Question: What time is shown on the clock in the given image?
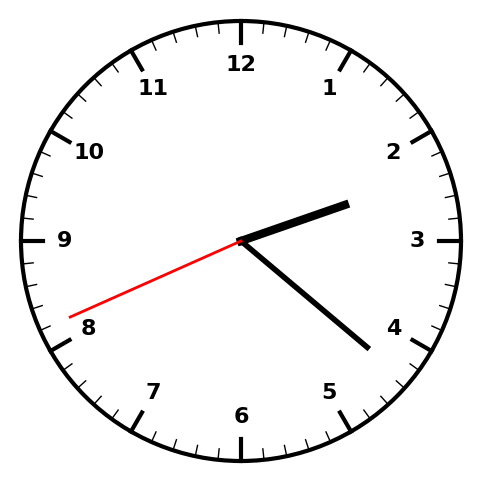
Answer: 02:21:41